Question:
See how the cell border at the end stays open like that. What's the cause? Here's the code:
'''
<td class="center" style="width: 50%;">
<table class="heading_table">
<tr>
<th>Workload Year</th>
<td>${scenario.workloadYear}</td>
<th>SORs</th>
<td class="wrappable">
<c:forEach items="${scenario.sorCodesNames}" var="item" varStatus="status">
${item}
<c:if test= "${!status.last}">,</c:if>
</c:forEach>
</td>
</tr>
<th style="text-align: center; font-weight: normal;" colspan="6">
Last modified by <strong>${scenario.auditable.lastModifiedBy.lastName}, ${scenario.auditable.lastModifiedBy.firstName}</strong>
on <fmt:formatDate value="${scenario.auditable.lastModifiedDate}" pattern="${date_time_pattern}" />
</th>
</table>
'''
.
'''
/* Style applied to all header cells within a heading_table. */
table.heading_table th
{
text-align: left;
font-size: 10pt;
font-family: arial, sans-serif;
border: #999999 1px solid;
background-color: #E8E8E8;
padding-left: 8px;
padding-right: 8px;
padding-top: 3px;
padding-bottom: 3px;
margin: 0px 50px 0px 0px;
white-space: nowrap;
}
/* Style applied to all data cells within a heading_table. */
table.heading_table td
{
text-align: left;
font-size: 10pt;
font-family: arial, sans-serif;
border: #999999 1px solid;
background-color: #ffffff;
padding-left: 8px;
padding-right: 8px;
padding-top: 3px;
padding-bottom: 3px;
margin: 0px 50px 0px 0px;
white-space: nowrap;
}
'''
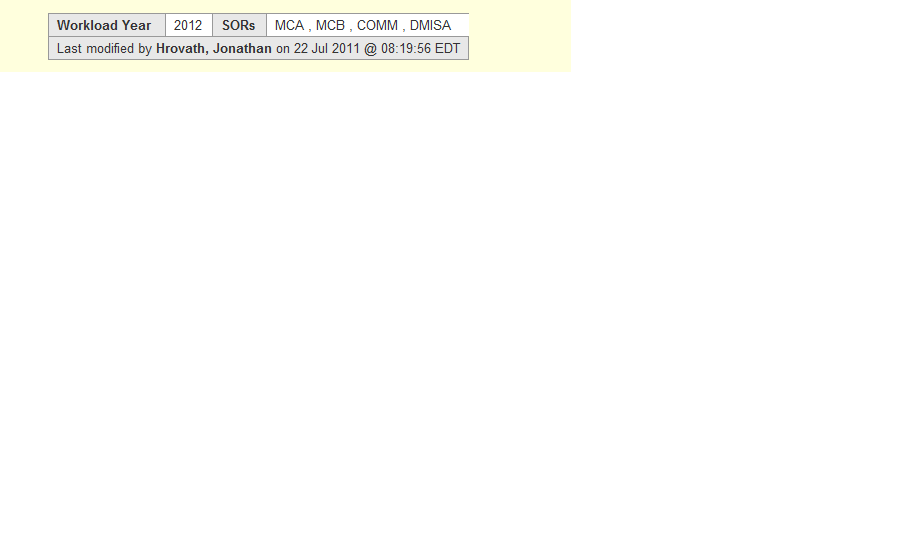
Answer: '''
<td class="center" style="width: 50%;">
<table class="heading_table">
<tr>
<th>Workload Year</th>
<td>${scenario.workloadYear}</td>
<th>SORs</th>
<td class="wrappable">
<c:forEach items="${scenario.sorCodesNames}" var="item" varStatus="status">
${item}
<c:if test= "${!status.last}">,</c:if>
</c:forEach>
</td>
</tr>
<tr>
<th style="text-align: center; font-weight: normal;" colspan="6">
Last modified by <strong>${scenario.auditable.lastModifiedBy.lastName}, ${scenario.auditable.lastModifiedBy.firstName}</strong>
on <fmt:formatDate value="${scenario.auditable.lastModifiedDate}" pattern="${date_time_pattern}" />
</th>
</tr>
</table>
'''